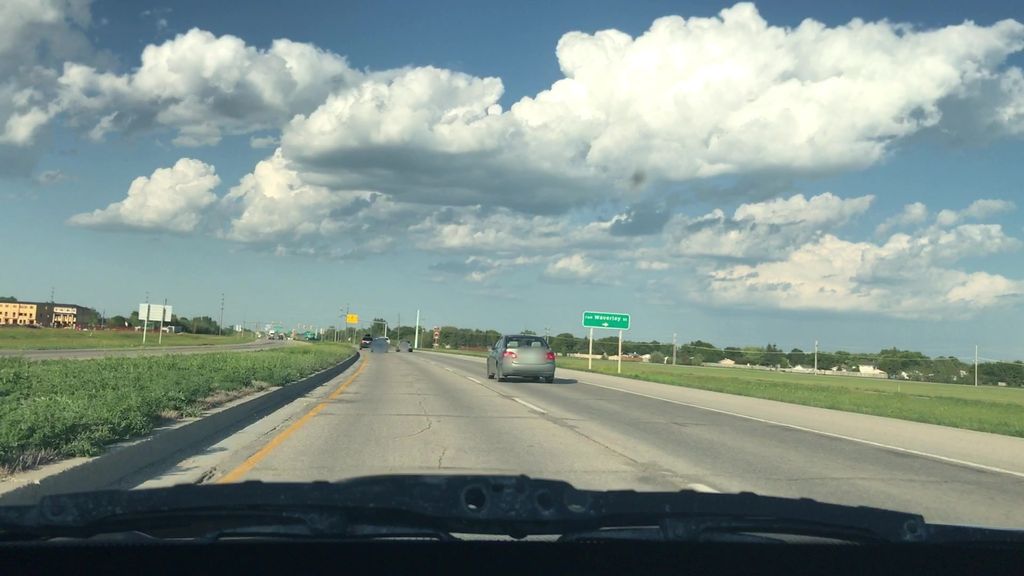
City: winnipeg